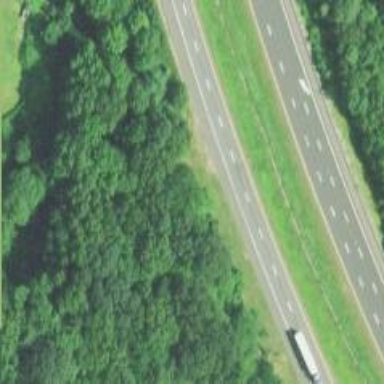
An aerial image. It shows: Motorway.